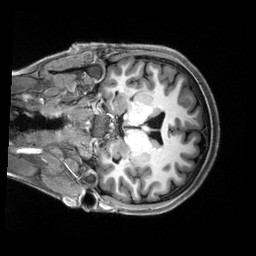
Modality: T1w
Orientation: coronal
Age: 22
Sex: female
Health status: healthy
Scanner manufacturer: siemens
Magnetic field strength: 3 T
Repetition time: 2.5 s
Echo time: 0.00222 s